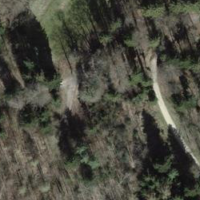
EUNIS habitat code: 41
Species observed at this site:
Caltha palustris
Oxalis acetosella
Pulmonaria obscura